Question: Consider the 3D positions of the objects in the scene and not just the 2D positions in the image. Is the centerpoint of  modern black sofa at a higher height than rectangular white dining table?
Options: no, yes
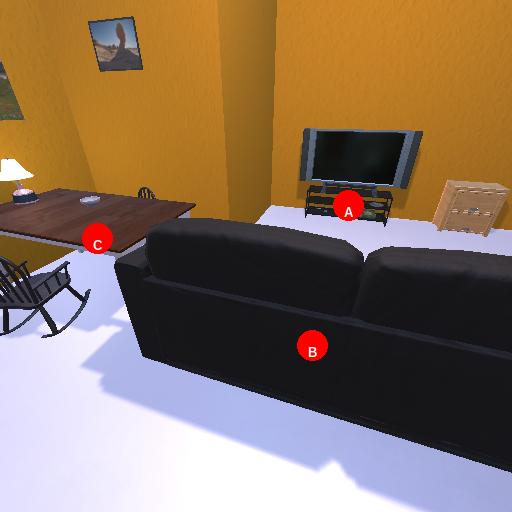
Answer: no